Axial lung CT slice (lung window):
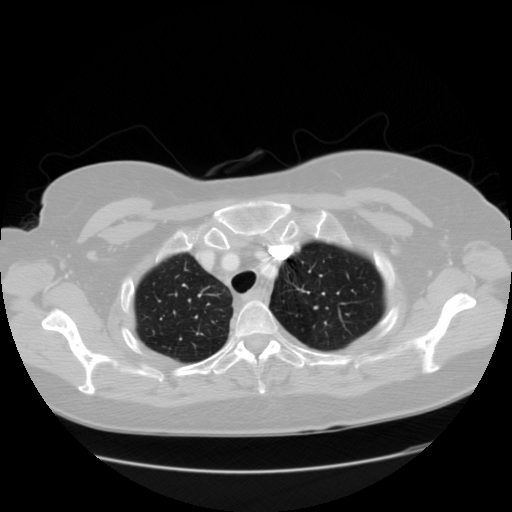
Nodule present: no